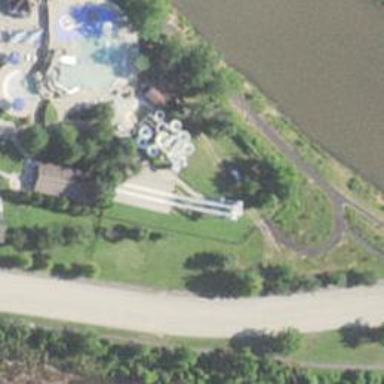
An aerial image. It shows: Water slide attraction.